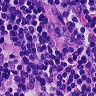
Metastatic tissue present: no